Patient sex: M
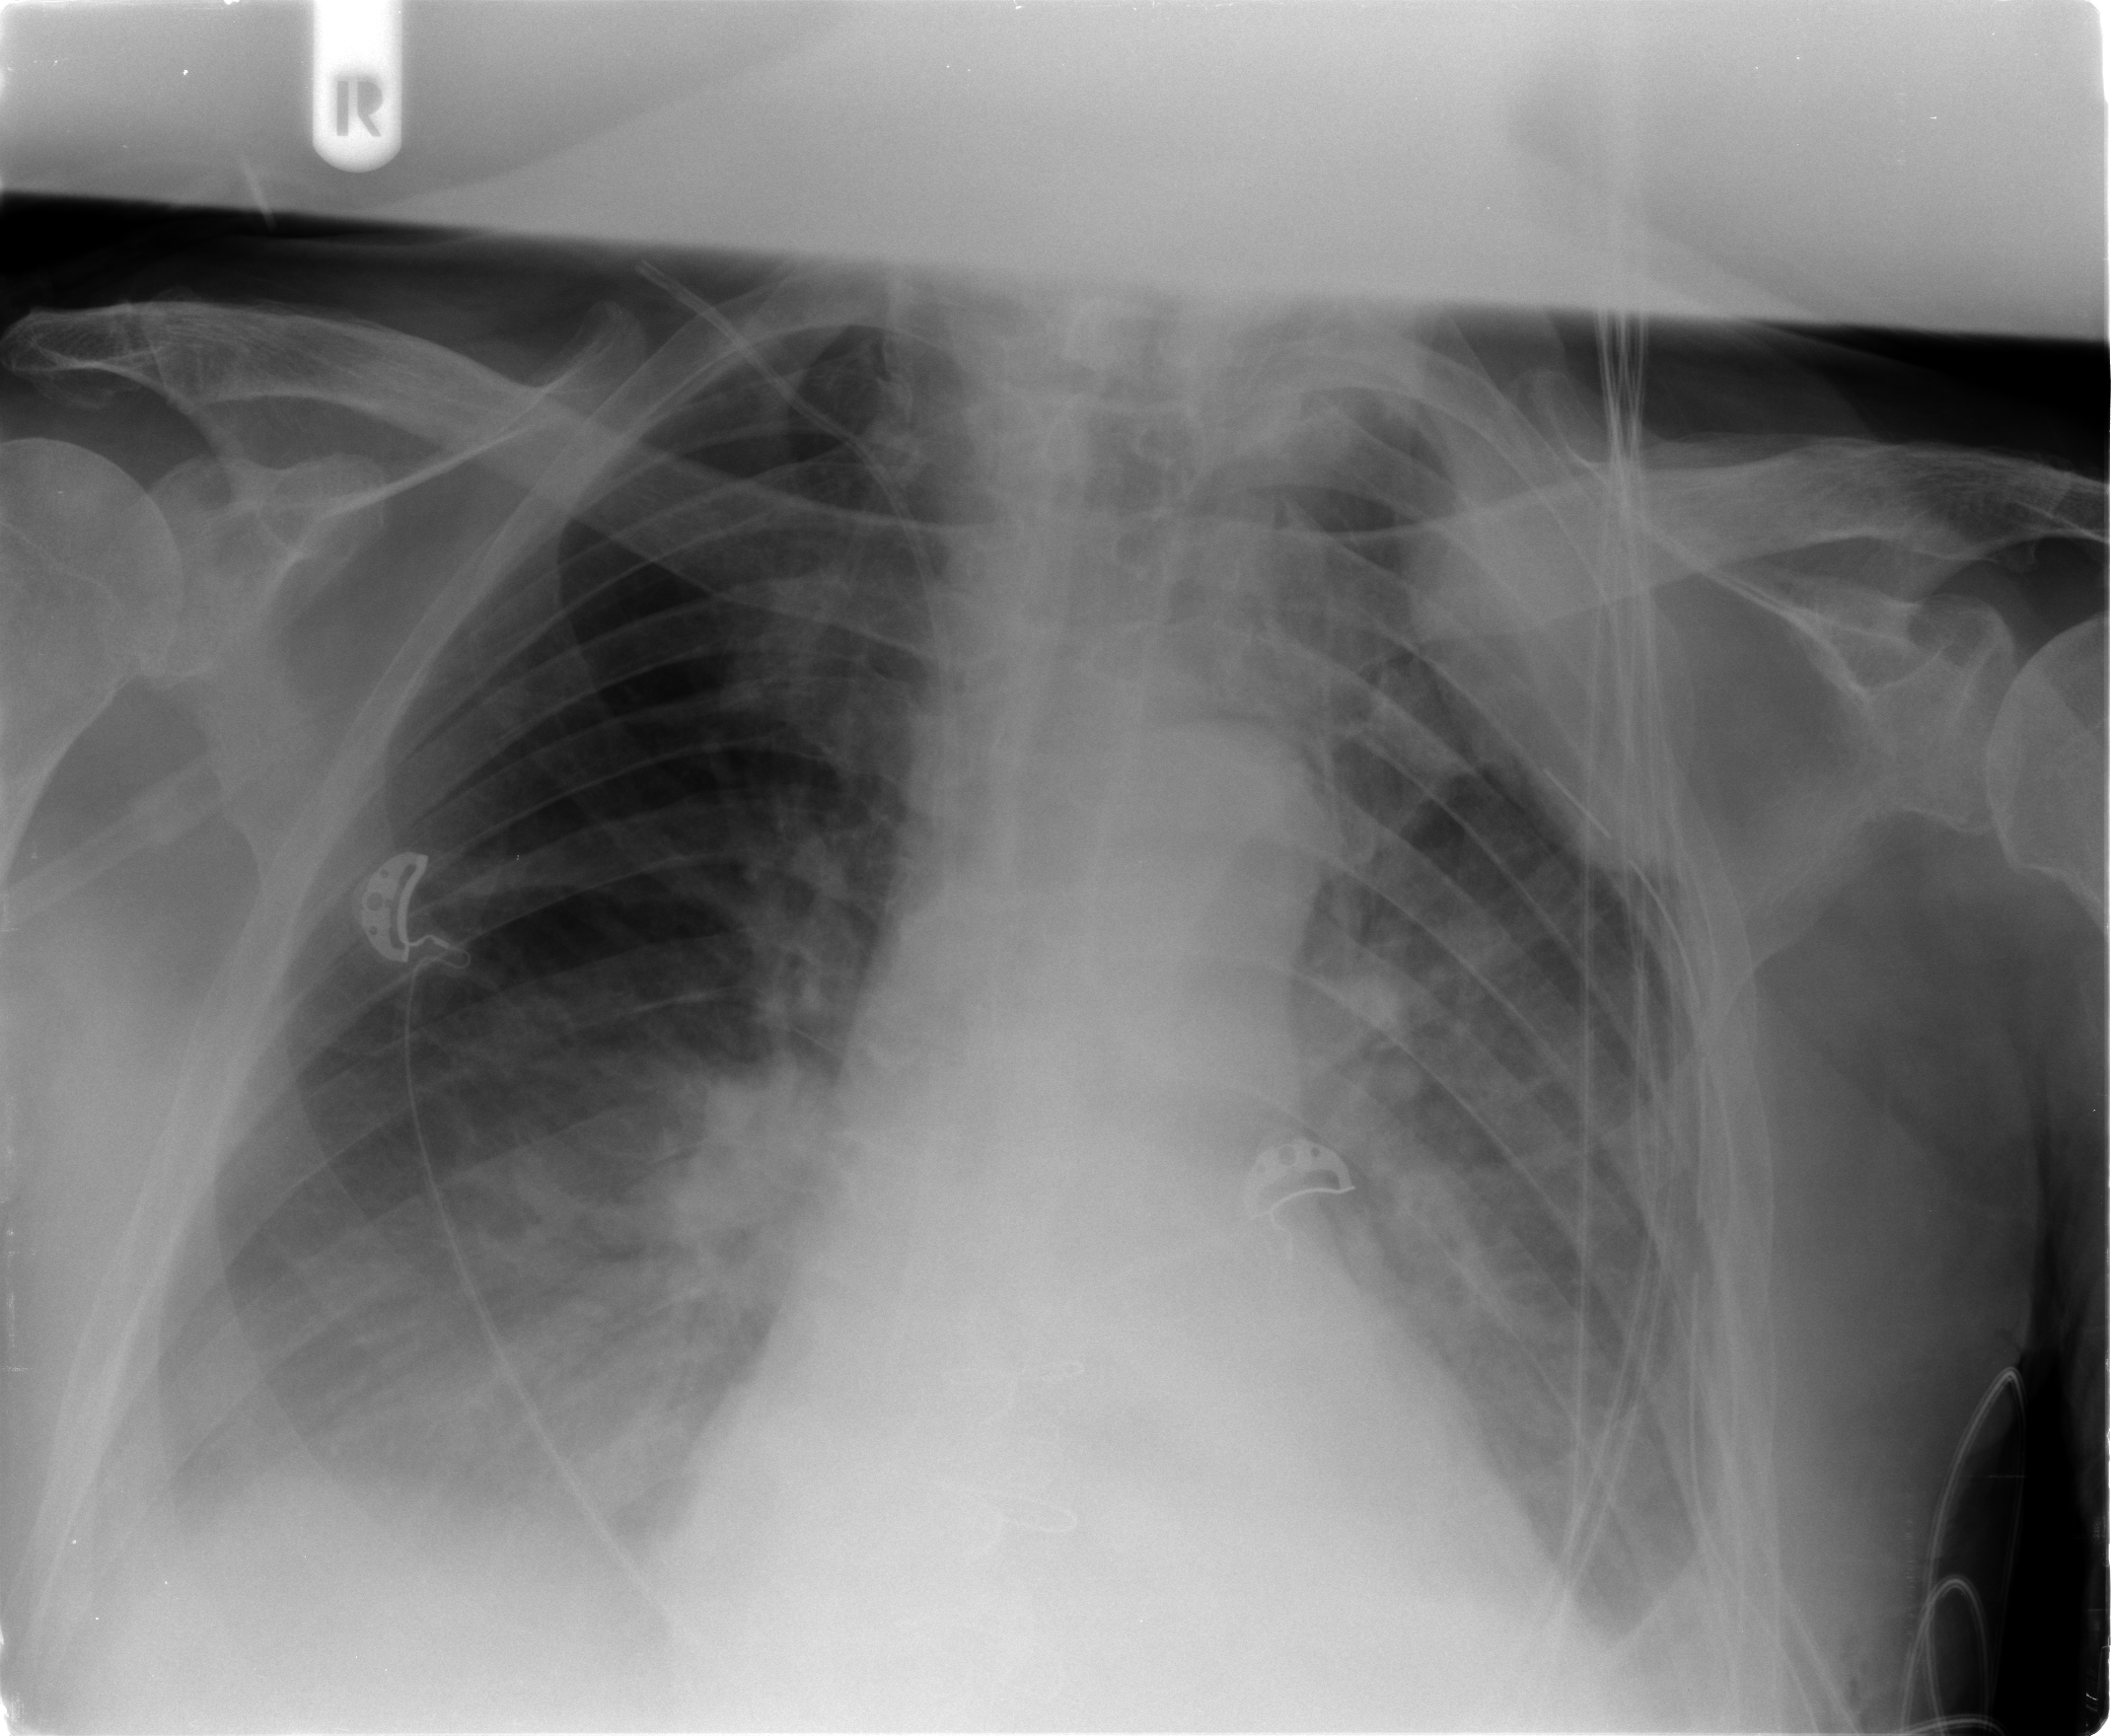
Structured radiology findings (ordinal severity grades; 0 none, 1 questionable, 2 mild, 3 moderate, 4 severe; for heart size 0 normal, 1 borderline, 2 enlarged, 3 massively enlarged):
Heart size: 1
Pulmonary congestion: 2
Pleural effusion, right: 2
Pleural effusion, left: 2
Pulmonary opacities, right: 0
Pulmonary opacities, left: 2
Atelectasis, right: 2
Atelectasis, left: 2